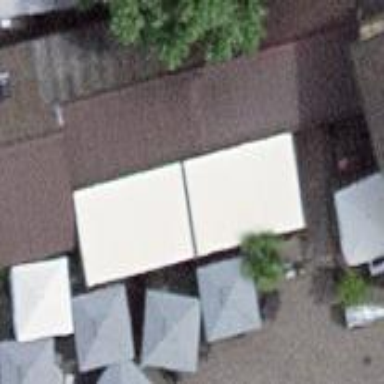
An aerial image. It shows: Restaurant building.